Field crop: tomato
Growth stage: 1
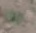
Species: solanum